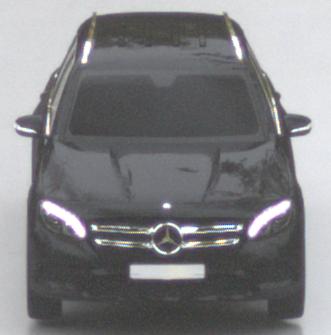
Make: Mercedes-Benz
Model: GLC 250
Detailed model: GLC (253)
Model produced from: 2015/09
Model produced until: 2018/05
Doors: 5
Color: black
Road condition: wet road
Daytime: midday
Contrast: low contrast